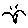
Label: bird